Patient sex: M
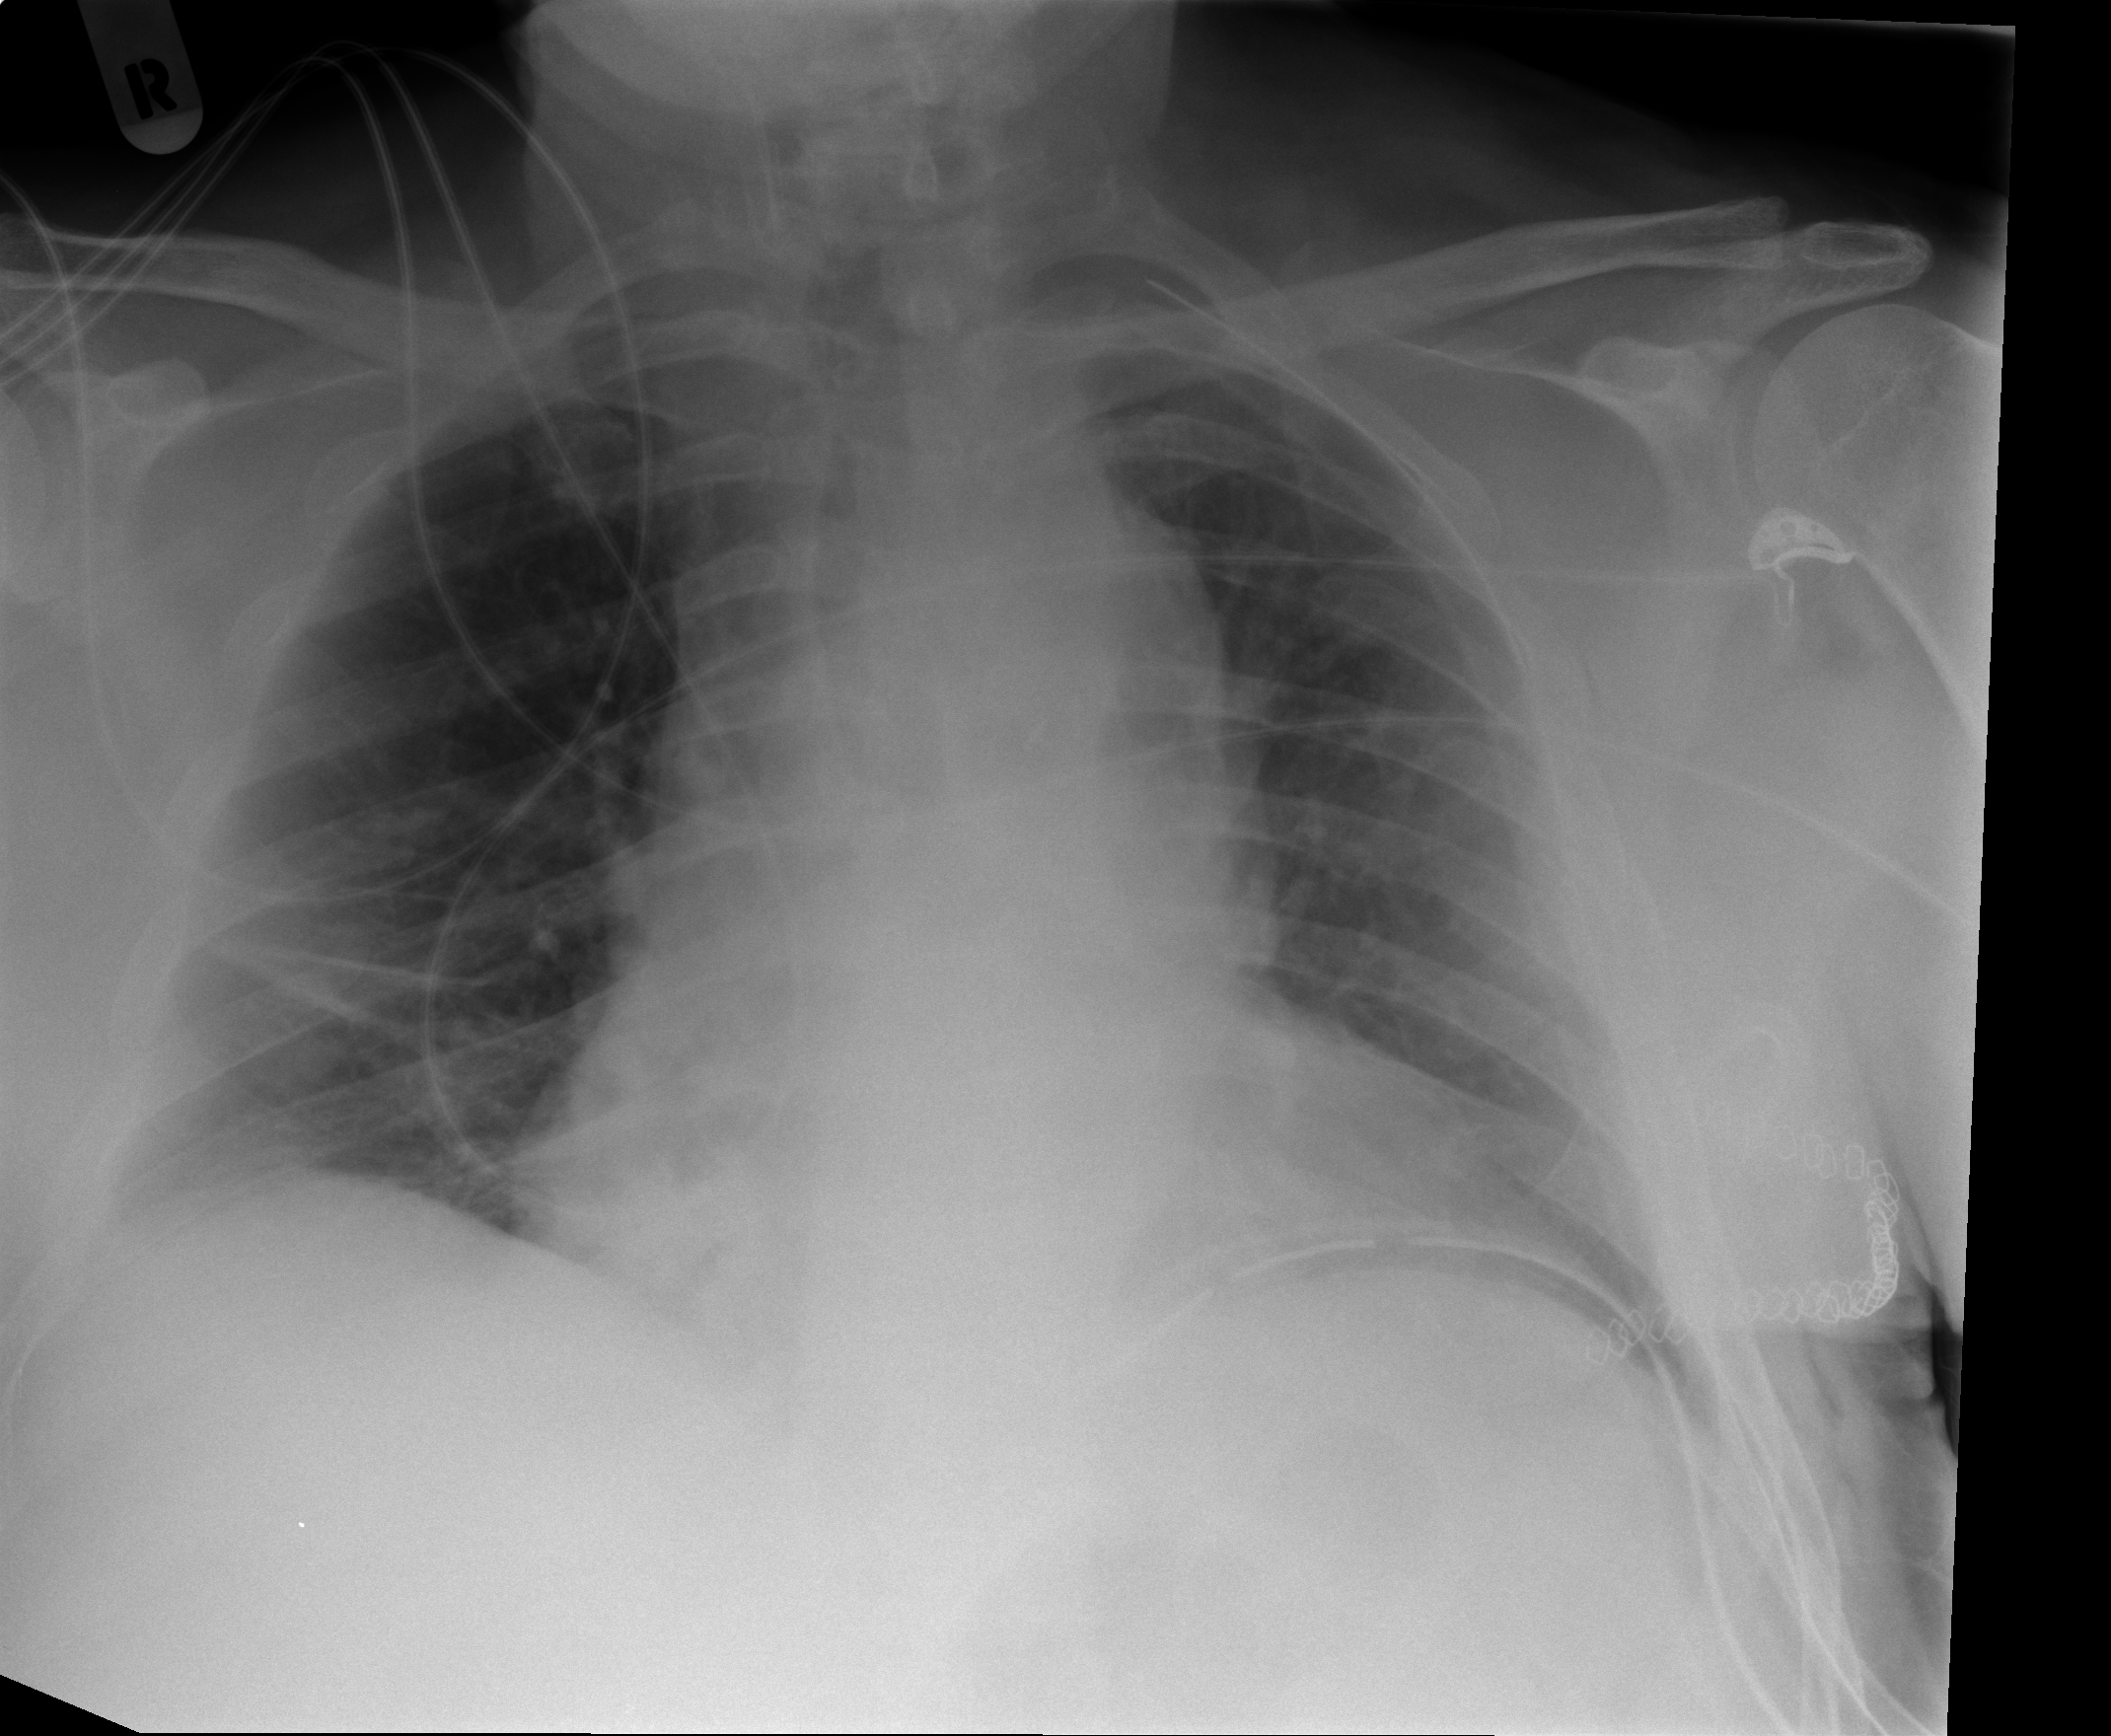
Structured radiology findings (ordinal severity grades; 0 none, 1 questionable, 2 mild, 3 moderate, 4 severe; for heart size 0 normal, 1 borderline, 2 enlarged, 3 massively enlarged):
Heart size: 2
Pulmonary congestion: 1
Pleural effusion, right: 1
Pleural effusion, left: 1
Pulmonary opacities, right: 0
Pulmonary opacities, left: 0
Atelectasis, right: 2
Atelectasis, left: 1